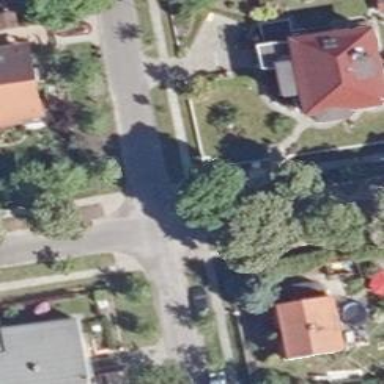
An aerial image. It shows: Asphalt road in residential area.